Question: I have a multiple project solution and am using Octopus Deploy and TeamCity for deployment.
I have installed the Octopack NuGet package on two projects that I wish to be created as artifacts during the CI build.
I have set the follwing in my build step:

and have checked the csproj files of both projects and can see:
'''
<Import Project="..\packages\OctoPack.2.0.26 argets\OctoPack.targets" />
'''
However, after the build runs one of the projects has been packaged as an artifact and the other one hasn't and cant see what the difference between the two is.
Is there something else I should be doing in TeamCity or in my solution?
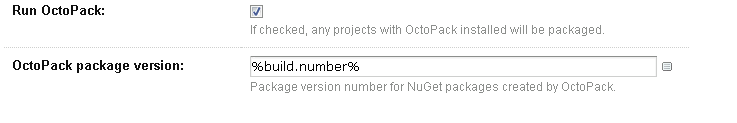
Answer: I had to set the following in configuration manager on the project that wasn't producing the artifact:
'''
Integration|Mixed Platforms.ActiveCfg = Integration|Any CPU
Integration|Mixed Platforms.Build.0 = Integration|Any CPU
'''
Teamcity then happily produced the package.